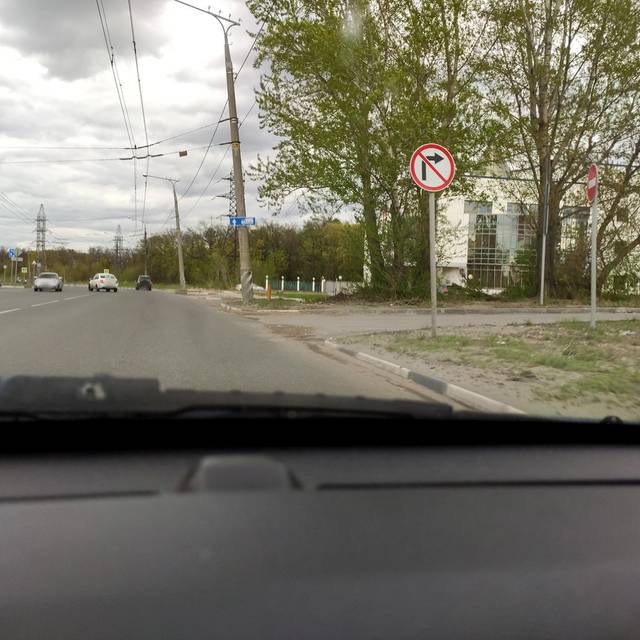
Region: Russia
Coordinates: 53.501, 49.423